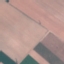
Label: AnnualCrop